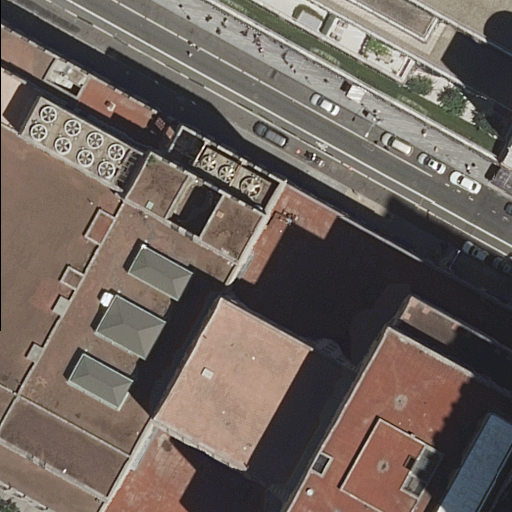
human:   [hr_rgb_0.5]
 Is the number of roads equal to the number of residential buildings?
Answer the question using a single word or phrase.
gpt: no

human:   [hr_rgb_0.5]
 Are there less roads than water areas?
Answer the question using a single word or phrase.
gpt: no

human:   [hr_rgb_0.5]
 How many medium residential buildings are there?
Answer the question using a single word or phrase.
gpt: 0

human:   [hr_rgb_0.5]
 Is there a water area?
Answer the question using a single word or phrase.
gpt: no

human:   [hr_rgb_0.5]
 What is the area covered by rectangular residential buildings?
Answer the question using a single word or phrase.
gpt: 13m2

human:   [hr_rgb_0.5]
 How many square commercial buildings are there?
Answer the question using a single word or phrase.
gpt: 0

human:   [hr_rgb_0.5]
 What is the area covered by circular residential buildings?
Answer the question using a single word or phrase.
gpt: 0m2

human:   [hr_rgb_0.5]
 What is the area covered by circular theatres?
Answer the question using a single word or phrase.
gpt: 0m2

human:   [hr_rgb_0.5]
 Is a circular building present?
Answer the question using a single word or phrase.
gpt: no

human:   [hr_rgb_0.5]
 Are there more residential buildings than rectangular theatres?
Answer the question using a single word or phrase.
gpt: yes

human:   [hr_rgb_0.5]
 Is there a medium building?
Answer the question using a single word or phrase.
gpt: no

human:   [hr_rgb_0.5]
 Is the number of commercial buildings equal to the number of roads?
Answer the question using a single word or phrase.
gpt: yes

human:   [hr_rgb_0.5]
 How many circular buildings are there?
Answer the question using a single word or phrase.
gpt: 0

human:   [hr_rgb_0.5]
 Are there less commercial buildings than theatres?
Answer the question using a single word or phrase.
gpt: no

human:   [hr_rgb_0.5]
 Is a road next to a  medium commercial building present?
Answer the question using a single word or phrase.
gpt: no

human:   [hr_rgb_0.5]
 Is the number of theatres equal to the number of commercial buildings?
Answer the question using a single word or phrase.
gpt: yes

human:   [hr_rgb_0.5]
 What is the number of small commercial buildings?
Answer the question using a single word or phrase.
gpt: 0

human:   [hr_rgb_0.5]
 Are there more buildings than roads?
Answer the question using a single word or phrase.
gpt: yes

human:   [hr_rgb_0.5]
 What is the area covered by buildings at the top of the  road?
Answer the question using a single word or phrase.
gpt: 0m2

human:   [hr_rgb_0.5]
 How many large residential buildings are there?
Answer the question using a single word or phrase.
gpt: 2

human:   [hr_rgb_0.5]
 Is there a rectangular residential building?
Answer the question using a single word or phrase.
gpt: yes

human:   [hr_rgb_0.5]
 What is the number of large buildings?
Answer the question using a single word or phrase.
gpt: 3

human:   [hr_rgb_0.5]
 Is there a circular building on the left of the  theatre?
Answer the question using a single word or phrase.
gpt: no

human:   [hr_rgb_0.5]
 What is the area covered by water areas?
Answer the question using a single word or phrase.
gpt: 0m2

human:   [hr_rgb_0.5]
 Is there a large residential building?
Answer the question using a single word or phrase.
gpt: yes

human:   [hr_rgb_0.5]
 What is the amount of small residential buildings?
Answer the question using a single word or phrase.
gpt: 1

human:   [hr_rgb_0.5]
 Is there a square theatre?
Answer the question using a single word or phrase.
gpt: no

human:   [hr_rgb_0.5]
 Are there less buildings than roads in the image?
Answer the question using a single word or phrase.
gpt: no

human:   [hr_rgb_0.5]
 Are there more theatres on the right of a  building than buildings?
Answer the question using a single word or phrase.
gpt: no

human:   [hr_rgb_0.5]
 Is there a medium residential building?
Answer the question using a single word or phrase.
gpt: no

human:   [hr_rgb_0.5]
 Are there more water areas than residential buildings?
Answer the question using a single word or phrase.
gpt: no

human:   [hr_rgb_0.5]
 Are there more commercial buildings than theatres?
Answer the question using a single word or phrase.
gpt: no

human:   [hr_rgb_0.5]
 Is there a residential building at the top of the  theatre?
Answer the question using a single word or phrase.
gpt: yes

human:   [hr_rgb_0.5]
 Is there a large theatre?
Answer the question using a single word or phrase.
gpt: yes

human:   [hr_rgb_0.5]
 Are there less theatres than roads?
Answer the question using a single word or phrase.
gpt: no

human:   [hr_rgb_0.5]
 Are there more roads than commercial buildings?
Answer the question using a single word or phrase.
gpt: no